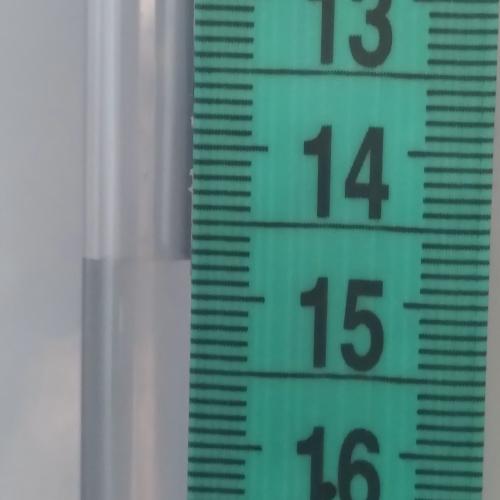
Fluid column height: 14.8 cm